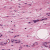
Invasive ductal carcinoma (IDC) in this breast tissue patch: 0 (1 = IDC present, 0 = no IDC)